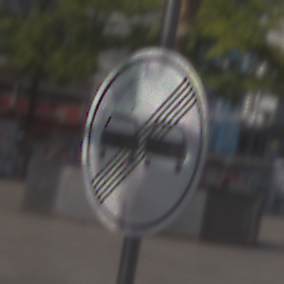
Verkehrszeichen: EndeUeberholverbot
Umgebung: Outdoor, Urban
Tageszeit: MorningAfternoon
Wetter: Clear
Licht: Natural
Jahreszeit: NotSpecified
Kontrast: HighContrast